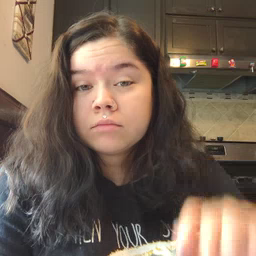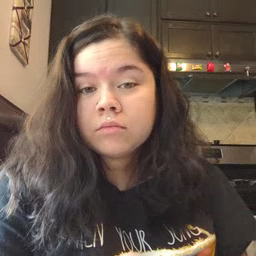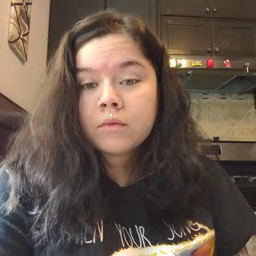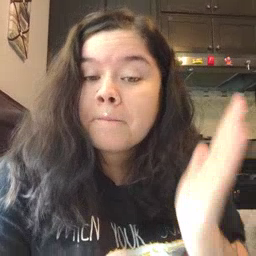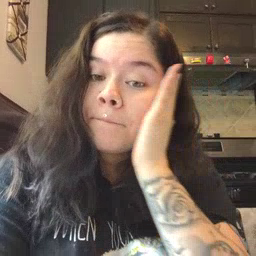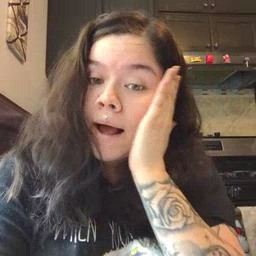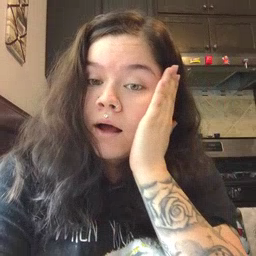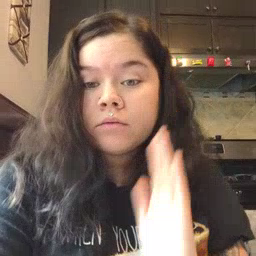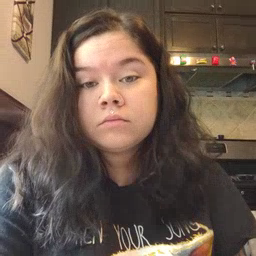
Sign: bed